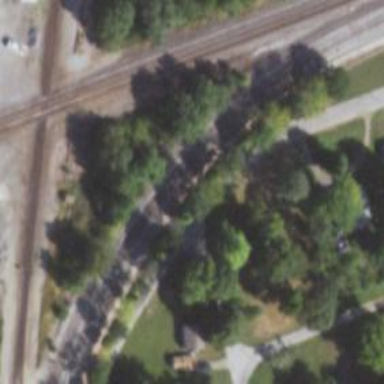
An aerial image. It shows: Railway siding for service.